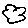
Label: cloud